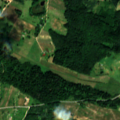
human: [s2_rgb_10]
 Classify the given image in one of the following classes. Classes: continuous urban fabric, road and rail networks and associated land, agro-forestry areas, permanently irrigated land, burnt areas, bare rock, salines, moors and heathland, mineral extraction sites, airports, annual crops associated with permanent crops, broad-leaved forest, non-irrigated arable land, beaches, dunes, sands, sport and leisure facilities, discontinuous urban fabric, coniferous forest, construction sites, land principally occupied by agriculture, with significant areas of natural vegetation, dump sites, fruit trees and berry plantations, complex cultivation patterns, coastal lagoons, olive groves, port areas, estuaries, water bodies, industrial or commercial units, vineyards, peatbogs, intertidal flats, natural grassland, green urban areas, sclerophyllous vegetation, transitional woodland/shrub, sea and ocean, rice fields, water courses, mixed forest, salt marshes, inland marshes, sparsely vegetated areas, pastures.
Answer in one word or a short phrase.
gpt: pastures, complex cultivation patterns, mixed forest